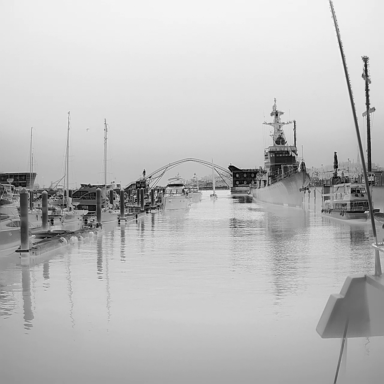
There are nine objects shown in the infrared image, including four sailboats, three canoes, a warship, and a container_ship.